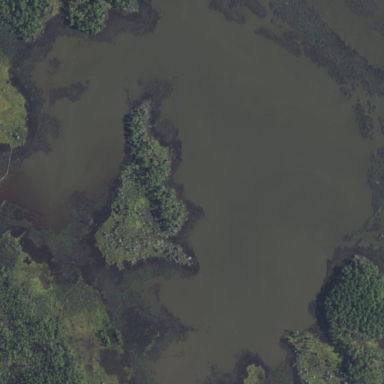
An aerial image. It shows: Pond with natural water.